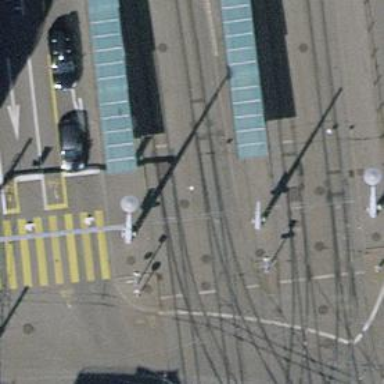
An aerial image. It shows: Tram stop for public transport.